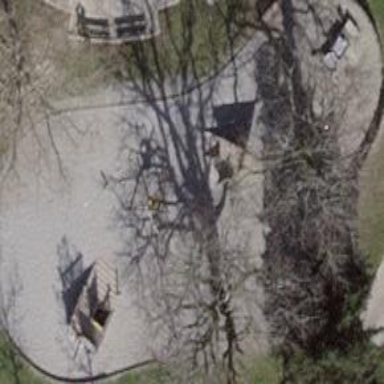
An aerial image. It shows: Playground area for leisure activities on the land.